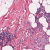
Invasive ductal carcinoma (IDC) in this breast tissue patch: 1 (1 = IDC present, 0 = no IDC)